Platform: macOS
Application: Arc Browser
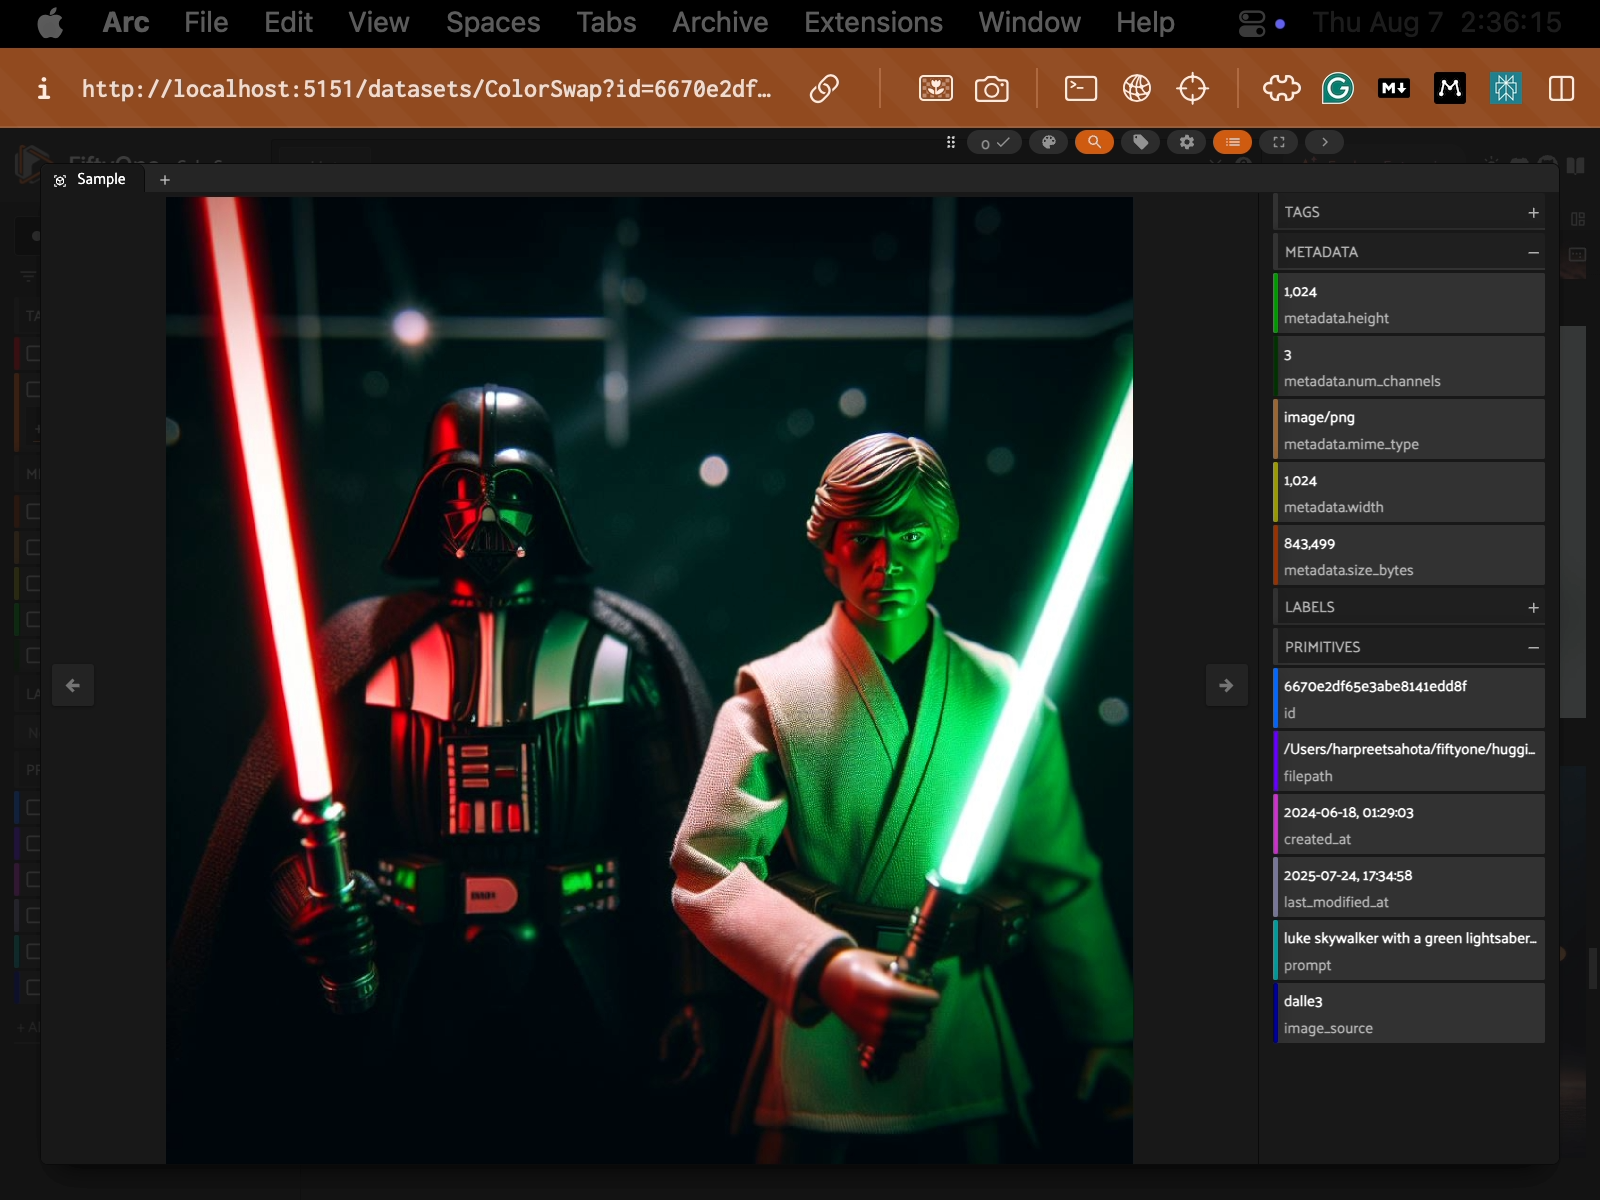
task_description: Where is the primitives group in the sidebar of the sample modal?
action_type: hover
element_info: Menu Item
steps_since_start: 1